Question: I am quite puzzled why reloadData does not reload the tableview. It does not call 'numberOfRowsInSection'...
The 'fetchedResultsController' does get the new row after having saved the new data into core-data
Before adding new data to the tableview
'''
2011-12-29 19:09:08:213 CaveConditions[56423:71939] FRC 170
'''
After 'viewWillAppear' and adding data
'''
2011-12-29 19:09:35:908 CaveConditions[56423:71939] FRC NEW 171
'''
The tableView (aTableView) is not nil before calling reloadData
'''
2011-12-29 19:18:27:334 CaveConditions[56525:71939] TableVIew: <UITableView: 0x9c12000; frame = (0 0; 320 367); clipsToBounds = YES; autoresize = W+H; layer = <CALayer: 0x751cbb0>; contentOffset: {0, 0}>
'''
As soon as I restart the app it shows the new content... I am using Storyboard and have done all the connection between the tableview and the delegate / data source and checked it multiple times. The Class is a UIViewController.
'''
- (void)viewWillAppear:(BOOL)animated
{
[super viewWillAppear:animated];
self.fetchedResultsController = nil;
NSError *error;
if (![[self fetchedResultsController] performFetch:&error]) {
// Update to handle the error appropriately.
NSLog(@"Unresolved error %@, %@", error, [error userInfo]);
}
id <NSFetchedResultsSectionInfo> sectionInfo = [[fetchedResultsController sections] objectAtIndex:0];
NSLog(@"FRC NEW %d",[sectionInfo numberOfObjects]);
[self.aTableView reloadData];
}
'''
Not sure what the problem is here... Any ideas?
I am lazyloading FRC
'''
- (NSFetchedResultsController *)fetchedResultsController
{
if (!fetchedResultsController)
{
NSFetchRequest *fetchRequest = [[NSFetchRequest alloc] init];
if (isNormalCell)
{
fetchRequest.entity = [NSEntityDescription entityForName:@"Condition" inManagedObjectContext:self.context];
fetchRequest.sortDescriptors = [NSArray arrayWithObject:[NSSortDescriptor sortDescriptorWithKey:@"diveDate" ascending:NO]];
fetchRequest.predicate = [NSPredicate predicateWithFormat:@"cave = %@", cave];
} else
{
fetchRequest.entity = [NSEntityDescription entityForName:@"Condition" inManagedObjectContext:self.context];
fetchRequest.sortDescriptors = [NSArray arrayWithObject:[NSSortDescriptor sortDescriptorWithKey:@"insertDate" ascending:NO]];
fetchRequest.returnsDistinctResults = YES;
}
fetchRequest.fetchBatchSize = 20;
fetchedResultsController = [[NSFetchedResultsController alloc] initWithFetchRequest:fetchRequest
managedObjectContext:context
sectionNameKeyPath:nil
cacheName:nil];
fetchedResultsController.delegate = self;
}
return fetchedResultsController;
}
'''
Here some code
'''
- (UITableViewCell *)tableView:(UITableView *)tableView cellForRowAtIndexPath:(NSIndexPath *)indexPath
{
static NSString *CellIdentifier;
if (!isNormalCell)
CellIdentifier = @"conditionCellReport";
else
CellIdentifier = @"conditionCell";
UITableViewCell *cell = [tableView dequeueReusableCellWithIdentifier:CellIdentifier];
if (cell == nil) {
cell = [[UITableViewCell alloc] initWithStyle:UITableViewCellStyleSubtitle reuseIdentifier:CellIdentifier];
}
// Set up the cell...
[self configureCell:cell atIndexPath:indexPath];
return cell;
}
- (void)configureCell:(UITableViewCell *)cell atIndexPath:(NSIndexPath *)indexPath
{
Condition *condition = [fetchedResultsController objectAtIndexPath:indexPath];
ConditionCell *conCell = (ConditionCell *)cell;
// Reset cell tag which normally contains the ConditionID
conCell.tag = 0;
conCell.img.image = nil;
conCell.lineLabel.text = [condition.line valueForKey:@"line"];
conCell.flowProgress.progress = [[condition.flow valueForKey:@"flowValue"] floatValue];
conCell.percolationProgress.progress = [[condition.percolation valueForKey:@"percolationValue"] floatValue];
conCell.sedimentProgress.progress = [[condition.sediment valueForKey:@"sedimentValue"] floatValue];
conCell.visProgress.progress = [[condition.visibility valueForKey:@"visValue"] floatValue] / 25;
conCell.tag = [condition.ccId intValue];
...
'''
Found another problem. After saving the data and going back to the tableview when trying to scroll it shows only white cells.. it does not reload the old cells too.

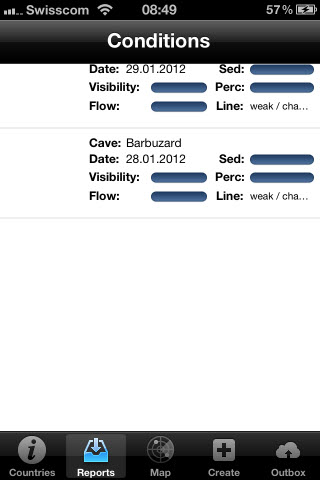
Answer: OK! I found the problem. Instead of reloadData I used beginUpdates and endUpdates. Thanks a lot for all your help! I got the information from the <URL>
'''
- (void)controllerWillChangeContent:(NSFetchedResultsController *)controller
{
[self.tableView beginUpdates];
}
- (void)controllerDidChangeContent:(NSFetchedResultsController *)controller
{
[self.tableView endUpdates];
}
'''